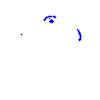
Particle: proton